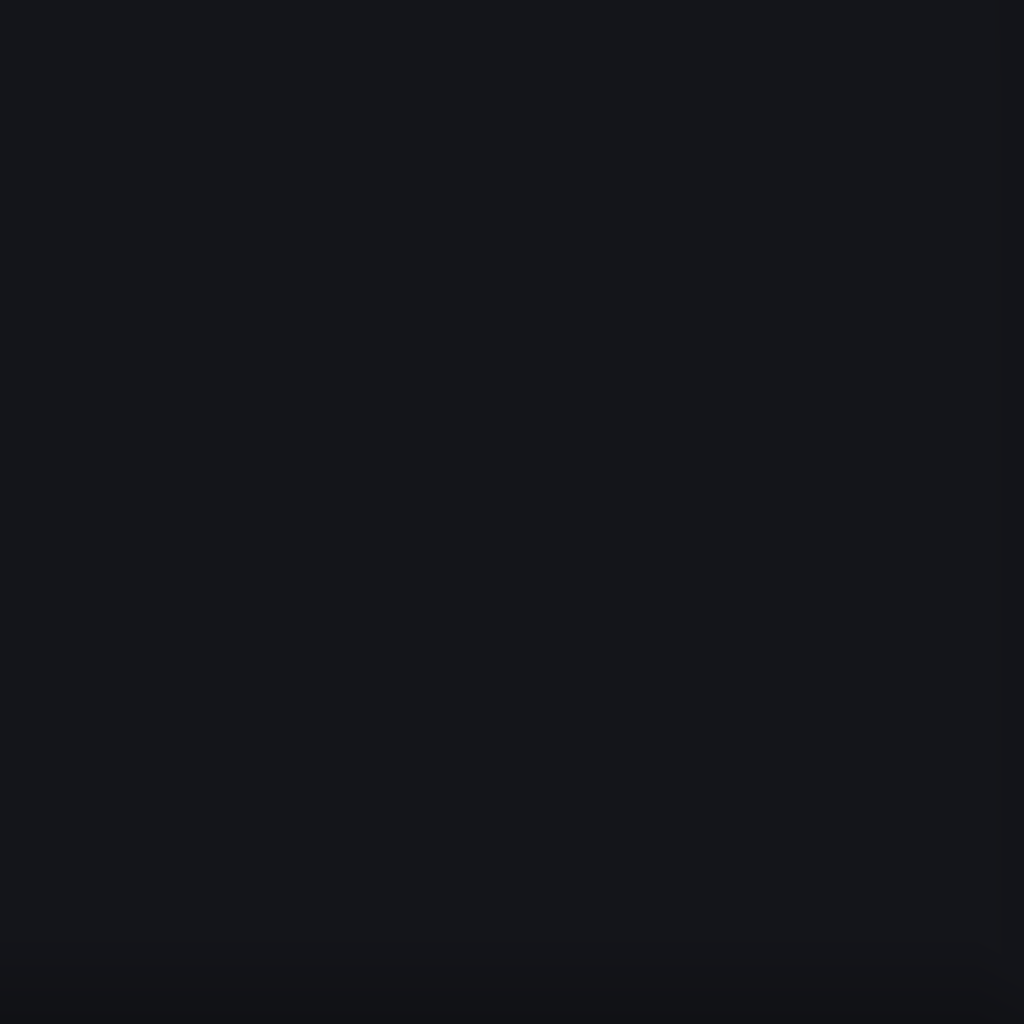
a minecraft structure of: Rainbow Fighter